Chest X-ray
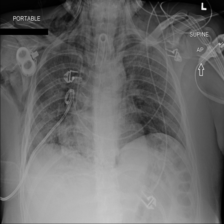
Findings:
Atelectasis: negative
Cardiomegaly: negative
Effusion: negative
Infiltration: negative
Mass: negative
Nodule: negative
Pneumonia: negative
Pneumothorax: negative
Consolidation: negative
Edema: negative
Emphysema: positive
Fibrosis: negative
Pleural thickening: negative
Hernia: negative